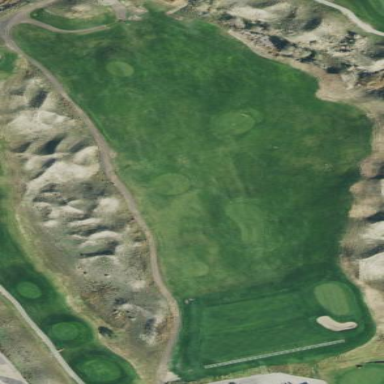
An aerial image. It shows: Grassy area used as driving range for golf.